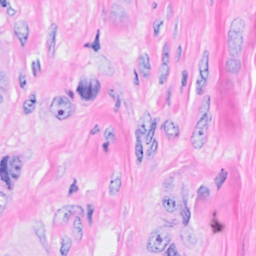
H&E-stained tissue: Breast